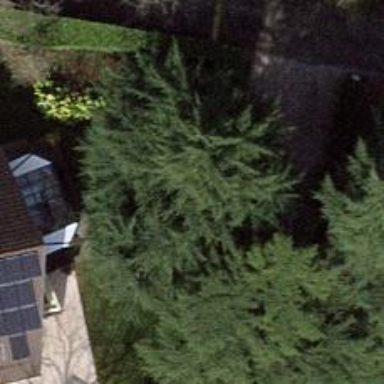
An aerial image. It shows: Evergreen tree with needle-leaved leaves.